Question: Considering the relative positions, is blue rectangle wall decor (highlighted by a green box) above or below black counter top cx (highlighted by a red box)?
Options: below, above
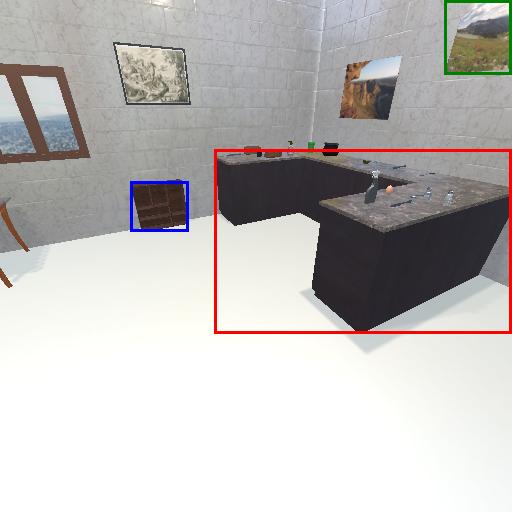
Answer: below